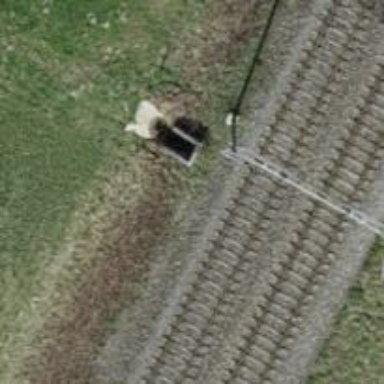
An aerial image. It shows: Power pole.